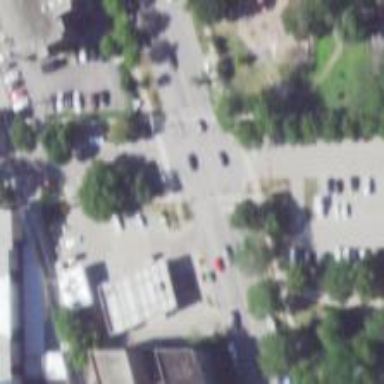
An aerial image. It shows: Asphalt footway with marked crossing lines.